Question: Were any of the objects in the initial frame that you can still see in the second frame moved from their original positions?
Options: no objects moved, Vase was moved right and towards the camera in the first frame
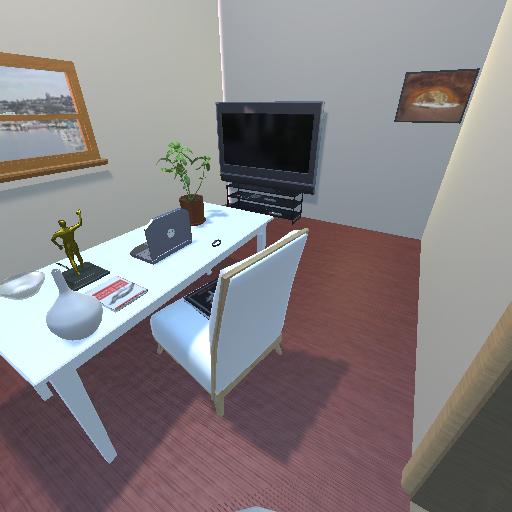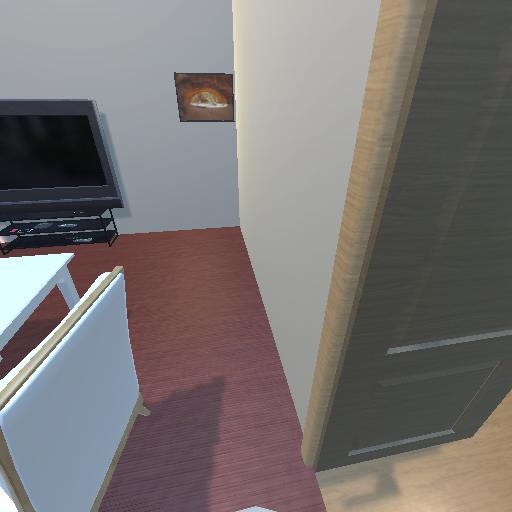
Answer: no objects moved